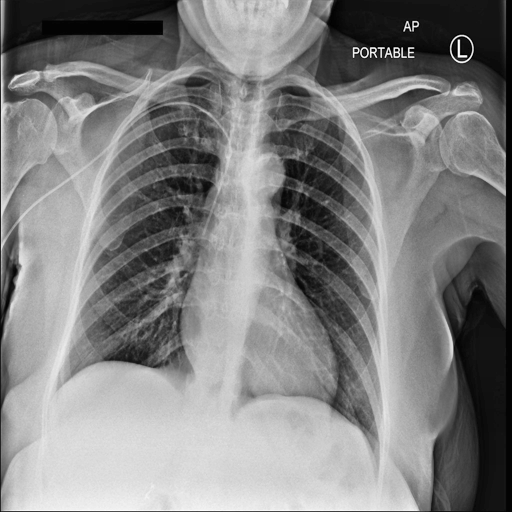
Finding: NORMAL